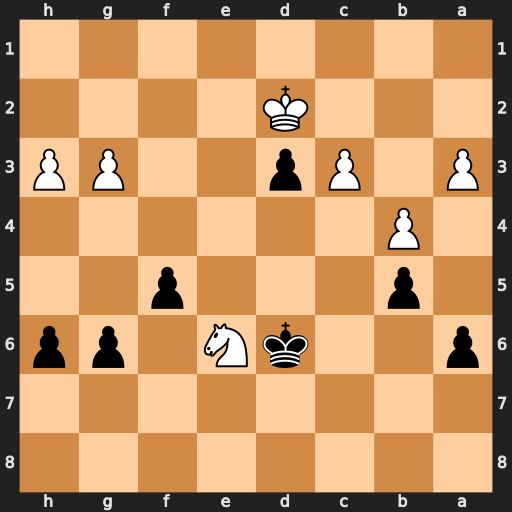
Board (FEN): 8/8/p2kN1pp/1p3p2/1P6/P1Pp2PP/3K4/8
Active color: b
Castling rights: -
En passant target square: -
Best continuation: Kxe6 Kxd3 Kd5 h4 g5 hxg5 hxg5